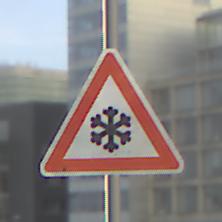
Verkehrszeichen: SchneeOderEisglaette
Umgebung: Outdoor, Urban
Tageszeit: SunriseSunset
Wetter: PartlyCloudy
Licht: Natural
Jahreszeit: NotSpecified
Kontrast: LowContrast